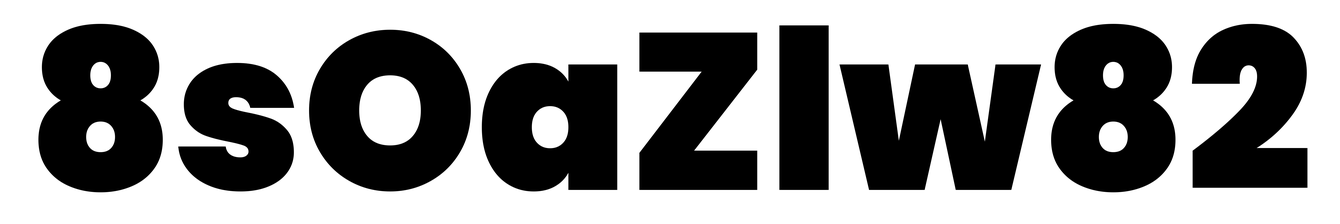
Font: Poppins-Black